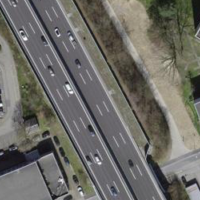
EUNIS habitat code: 57
Species observed at this site:
Milvus milvus